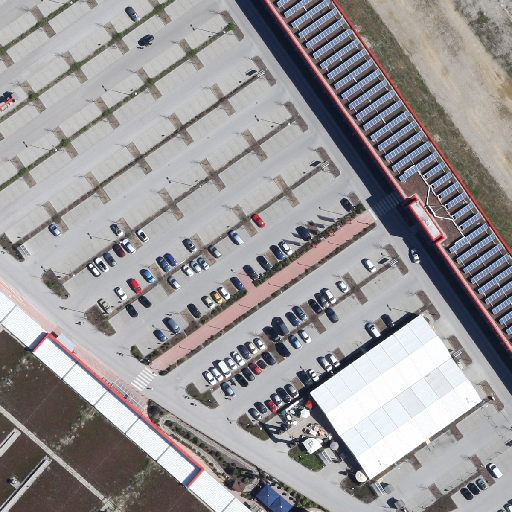
Referring expression: road